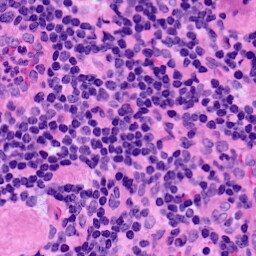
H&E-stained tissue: LymphNode